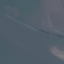
Land use / land cover class: SeaLake